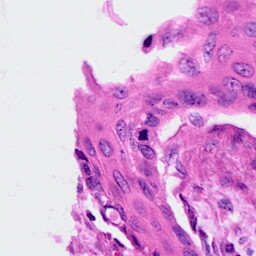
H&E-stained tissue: Cervix